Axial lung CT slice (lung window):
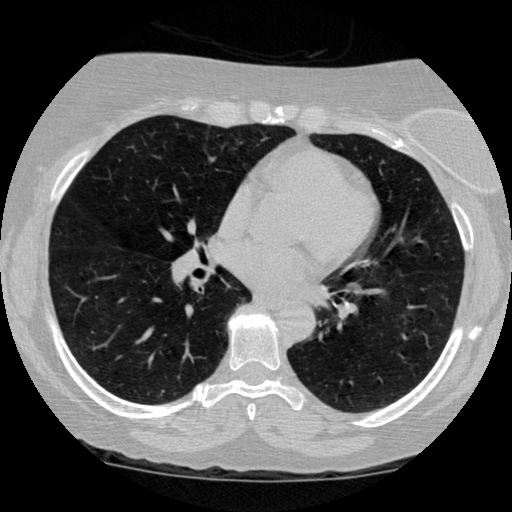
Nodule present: no